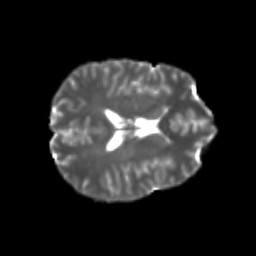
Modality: T2w
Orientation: axial
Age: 26
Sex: male
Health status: healthy
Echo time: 0.074 s